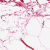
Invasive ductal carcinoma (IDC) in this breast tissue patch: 0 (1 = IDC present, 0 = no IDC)